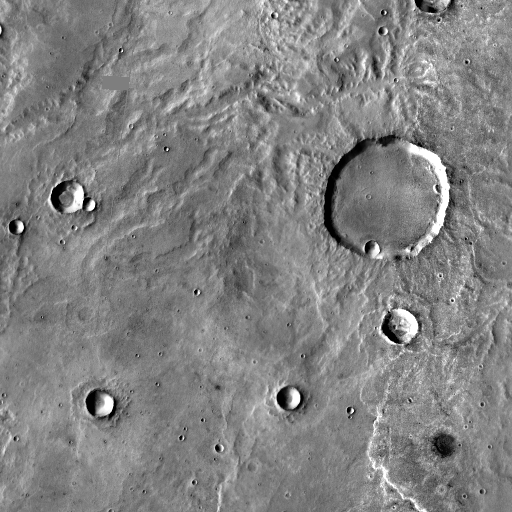
Crater classes present: Background, Other, Layered, Buried